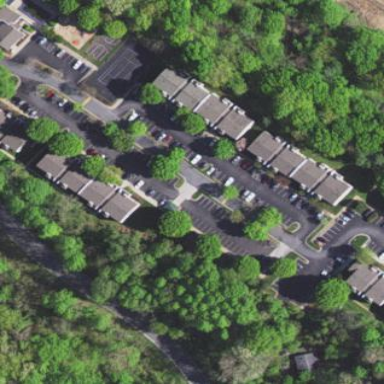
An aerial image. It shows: Residential area with apartments.